Question: What is the result of this measurement?
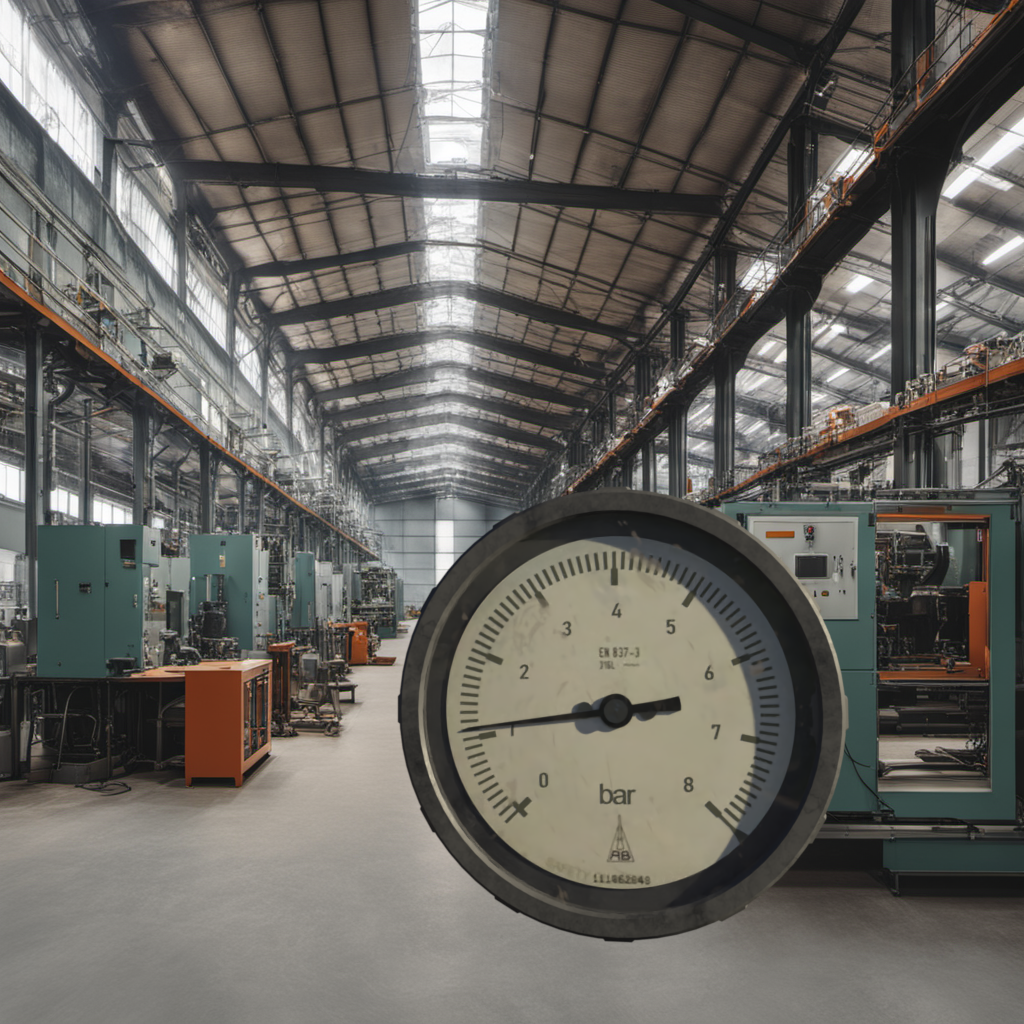
Answer: The result is 1.13
Question: What is the reading range of this measurement?
Answer: The range is from 0 to 8
Question: What is the minimum and maximum value range of the measurement in the image?
Answer: The minimum value is 0 and the maximum value is 8